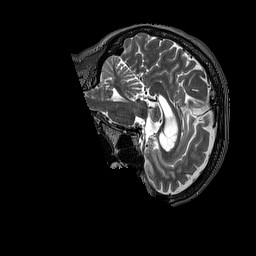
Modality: T2w
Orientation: sagittal
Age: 74
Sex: female
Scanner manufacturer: siemens
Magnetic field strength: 3 T
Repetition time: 3.2 s
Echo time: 0.567 s